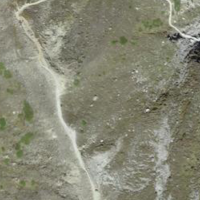
EUNIS habitat code: 26
Species observed at this site:
Botrychium lunaria